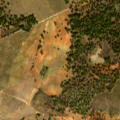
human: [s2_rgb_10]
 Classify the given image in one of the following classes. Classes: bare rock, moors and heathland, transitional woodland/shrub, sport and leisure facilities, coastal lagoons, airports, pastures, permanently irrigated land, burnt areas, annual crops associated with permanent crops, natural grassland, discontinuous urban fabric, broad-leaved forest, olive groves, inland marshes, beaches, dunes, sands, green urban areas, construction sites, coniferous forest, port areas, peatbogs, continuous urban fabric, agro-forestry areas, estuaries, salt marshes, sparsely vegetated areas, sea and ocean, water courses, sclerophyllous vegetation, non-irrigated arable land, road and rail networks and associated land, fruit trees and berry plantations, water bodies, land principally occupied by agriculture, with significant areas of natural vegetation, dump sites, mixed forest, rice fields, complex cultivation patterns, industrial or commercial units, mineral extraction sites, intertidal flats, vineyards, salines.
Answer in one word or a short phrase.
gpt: non-irrigated arable land, permanently irrigated land, olive groves, complex cultivation patterns, agro-forestry areas, transitional woodland/shrub